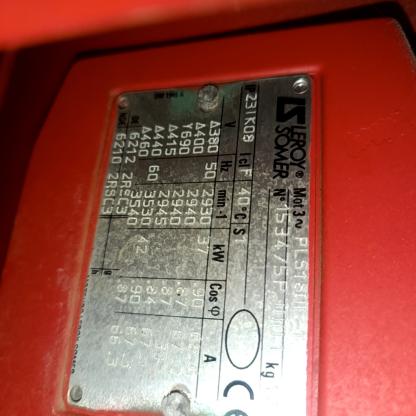
Klasa: tabliczka-znamionowa